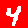
Digit: 4